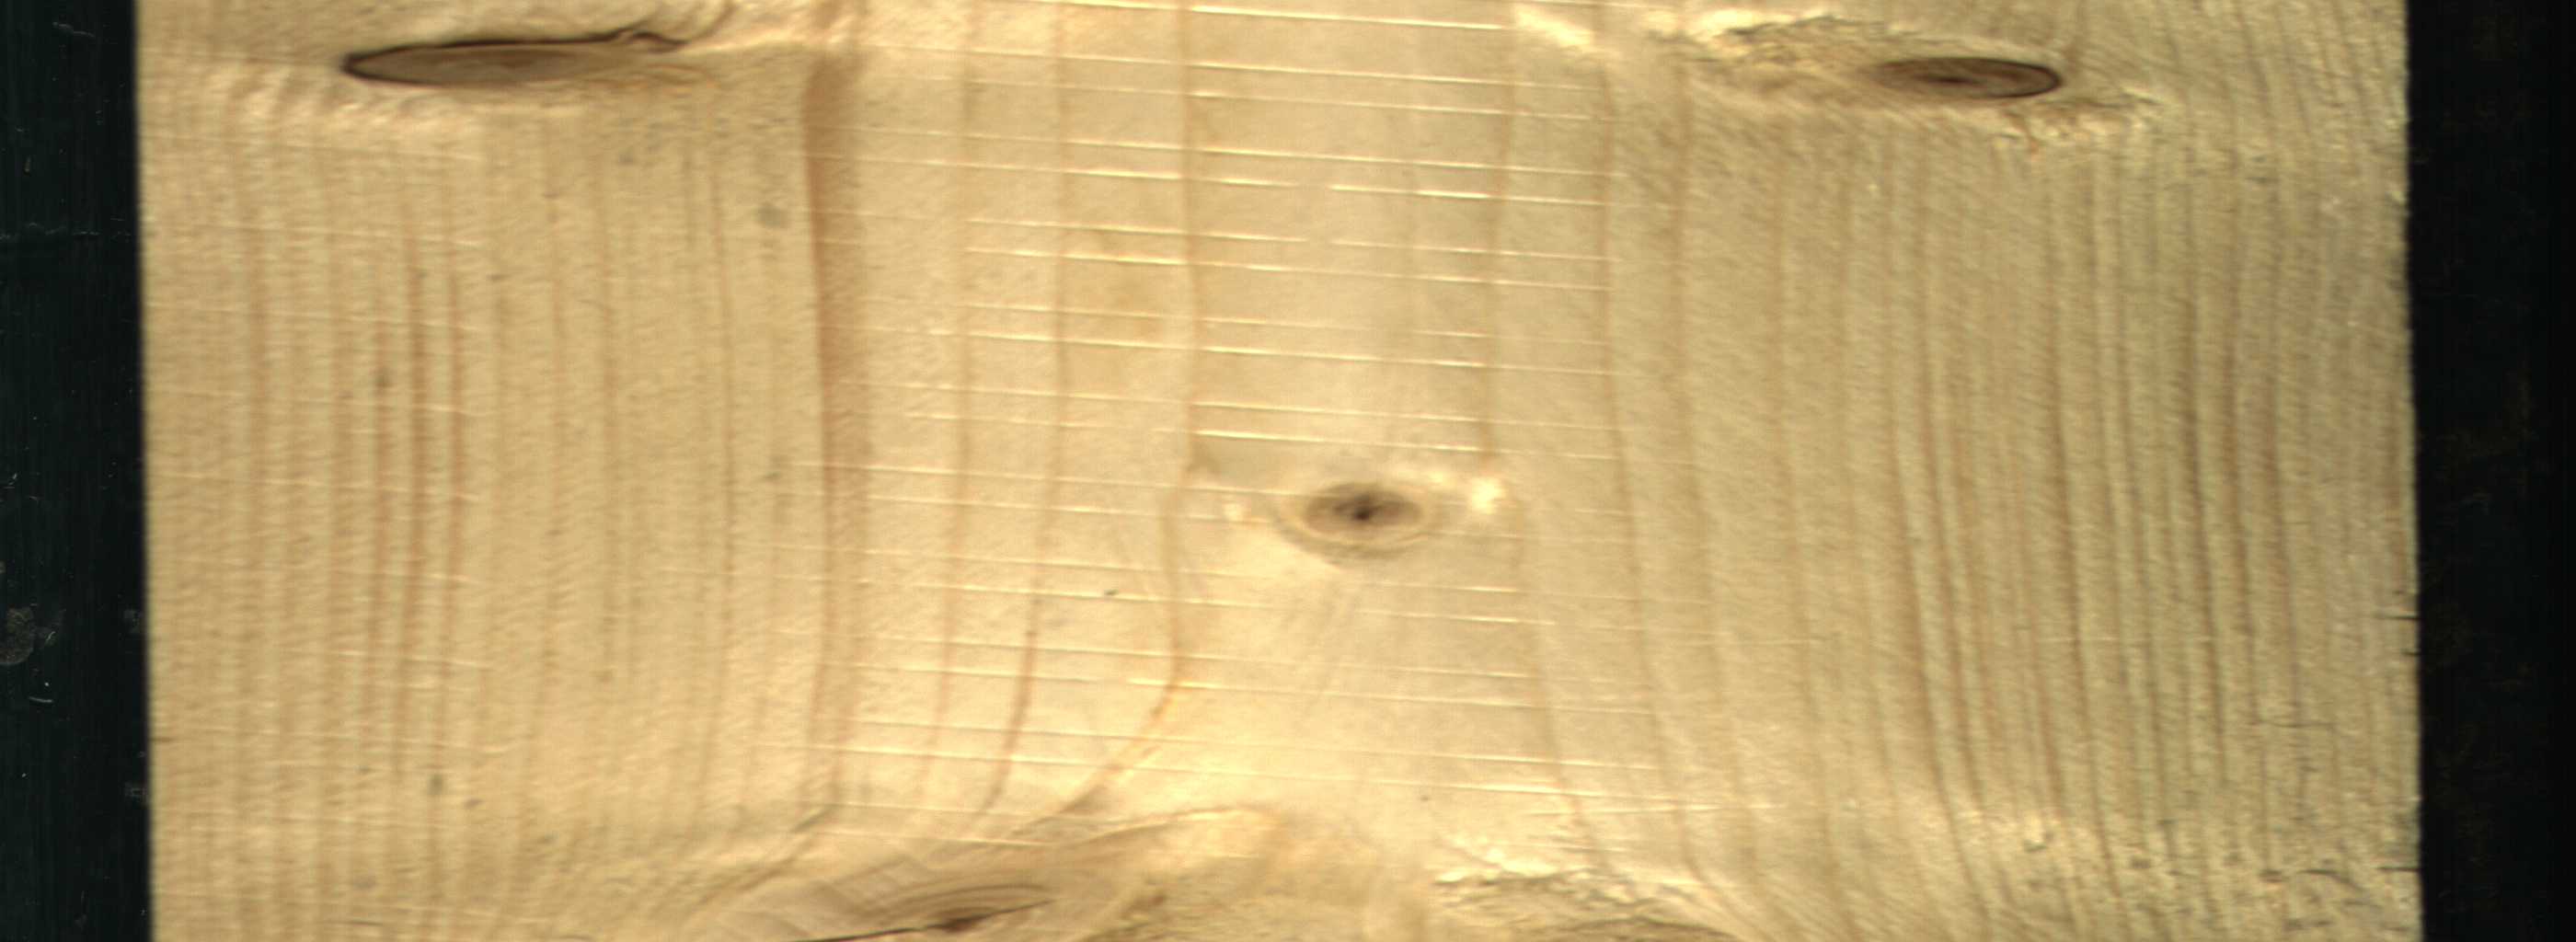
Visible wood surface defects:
knot_with_crack
Dead_Knot
Live_Knot
Live_Knot